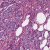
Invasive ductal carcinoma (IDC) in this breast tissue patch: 1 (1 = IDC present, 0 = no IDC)